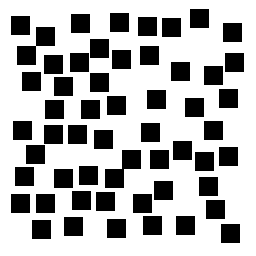
Squares: 56
Triangles: 0
Stars: 0
Total shapes: 56